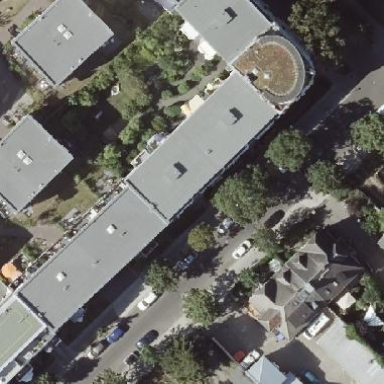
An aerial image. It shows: View of apartment building.